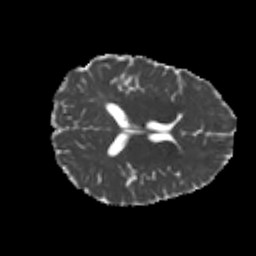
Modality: MD
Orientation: axial
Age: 22
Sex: male
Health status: healthy
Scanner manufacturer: philips
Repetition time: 7.386 s
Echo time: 0.08599 s